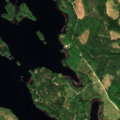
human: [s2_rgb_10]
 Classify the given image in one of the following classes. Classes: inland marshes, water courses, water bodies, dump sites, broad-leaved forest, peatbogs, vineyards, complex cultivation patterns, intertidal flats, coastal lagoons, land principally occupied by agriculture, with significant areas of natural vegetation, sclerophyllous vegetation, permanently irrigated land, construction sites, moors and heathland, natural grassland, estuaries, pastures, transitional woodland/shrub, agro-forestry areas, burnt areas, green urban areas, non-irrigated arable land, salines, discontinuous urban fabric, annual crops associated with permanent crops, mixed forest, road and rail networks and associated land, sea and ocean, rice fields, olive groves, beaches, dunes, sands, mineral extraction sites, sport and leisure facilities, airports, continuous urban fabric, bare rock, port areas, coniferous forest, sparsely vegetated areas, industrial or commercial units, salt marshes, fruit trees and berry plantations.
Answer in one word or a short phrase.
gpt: coniferous forest, mixed forest, transitional woodland/shrub, water bodies